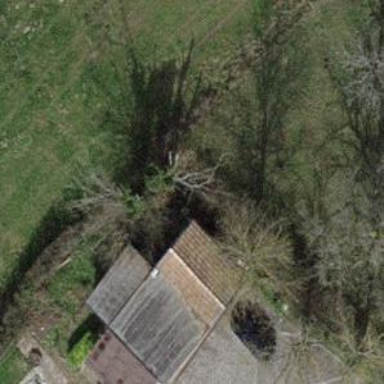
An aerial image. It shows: Shed.